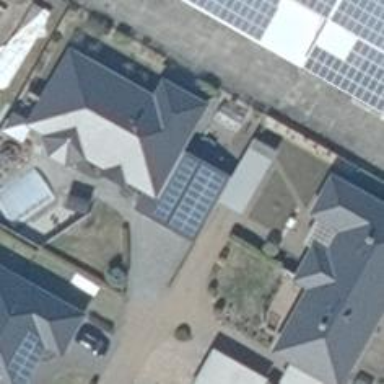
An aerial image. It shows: Solar photovoltaic panel generating electricity through small installation.